Question: First post here on Stack and fairly new to programming with Python and using DynamoDB, but I'm simply trying to run a scan on my table that returns results based on two pre-defined attributes.
---Here is my Python code snippet---
'''
shift = "3rd"
date = "2017-06-21"
if shift != "":
response = table.scan(
FilterExpression=Attr("Date").eq(date) and Attr("Shift").eq(shift)
)
'''
My DynamoDB has 4 fields.
1. ID
2. Date
3. Shift
4. Safety

Now for the issue, upon running I'm getting two table entries returned when I should only be getting the first entry... the one with "No safety issues" based on my scan criteria.
---Here is my DynamoDB return results---
'''
[
{
"Shift": "3rd",
"Safety": "No safety issues",
"Date": "2017-06-21",
"ID": "2"
},
{
"Shift": "3rd",
"Safety": "Cut Finger",
"Date": "2017-06-22",
"ID": "4"
}
]
'''
Items Returned: 2
I believe that by applying the FilterExpression with the logical 'and' specified that the scan operation is looking for entries that meet BOTH criteria since I used 'and'.
Could this be because the 'shift' attribute "3rd" is found in both entries? How do I ensure it returns entries based on BOTH criteria being meet and not just giving me results from one attribute type?
I have a feeling this is simple but I've looked at the available documentation at: <URL> and am still having trouble. Any help would be greatly appreciated!
P.S. I tried to keep the post simple and easy to understand (not including all my program code) however, if additional information is needed I can provide it!
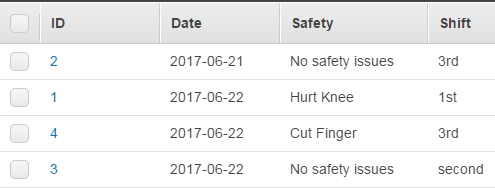
Answer: This is because you used Python's 'and' keyword in your expression, instead of the '&' operator.
If 'a' and 'b' are both considered 'True', 'a and b' returns the latter, 'b':
'''
>>> 2 and 3
3
'''
If any of them is 'False', or if both of them are, the first 'False' object is returned:
'''
>>> 0 and 3
0
>>> 0 and ''
0
>>>
'''
The general rule is, 'and' returns the first object that allows it to decide the truthiness of the whole expression.
Python objects are always considered 'True' in boolean context. So, your expression:
'''
Attr("Date").eq(date) and Attr("Shift").eq(shift)
'''
will evaluate as the last 'True' object, that is:
'''
Attr("Shift").eq(shift)
'''
which explains why you only filtered on the shift.
You need to use the '&' operator. It usually means "bitwise and" between integers in Python, it is redefined for Attr objects to mean what you want: "both conditions".
So you must use the "bitwise and":
'''
FilterExpression=Attr("Date").eq(date) & Attr("Shift").eq(shift)
'''
According to <URL>,
> You are also able to chain conditions together using the logical
operators: & (and), | (or), and ~ (not).